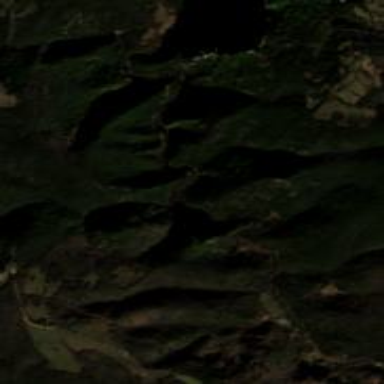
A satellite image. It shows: Breathtaking gorge in its natural beauty.